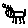
Label: cat